九年级 · 解析几何
某次军事演习中, 有三艘军舰在同一时刻向指挥所报告. A 舰说: “B 舰在它的正东方向, C 舰在它的北偏东方向”, B 舰说: “C 舰在它的北偏西 $30^{\circ}$ 方向”. C 舰说: “它到 A 舰的距离比它到 B 舰的距离远 40 海里". 求 $\mathrm{A} 、 \mathrm{~B}$ 两舰的距离是多少海里（精确到 0.1 海里）？（ $\sqrt{2} \approx$ $1.41 \cdot \sqrt{3} \approx 1.73 \cdot \sqrt{6}=2.45$ )
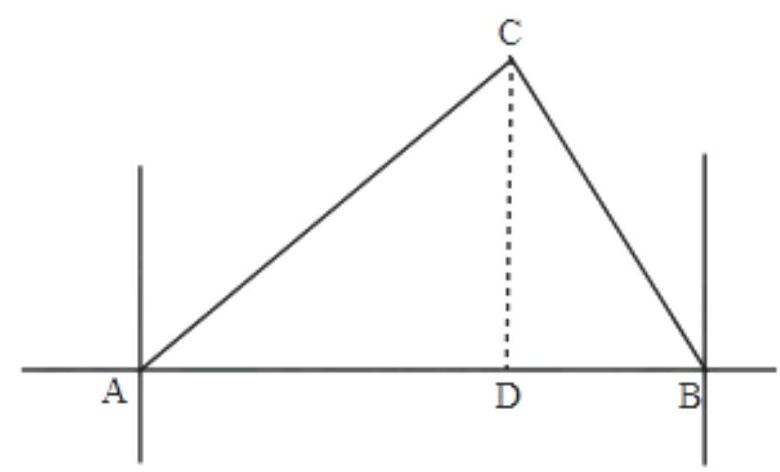
答案: 【分析】首先根据叙述作出图形, 设 $B D=x$ 海里, 根据三角函数分别表示出 $B C 、 C D 、 A C$ 、 $A D$. 根据 $C$ 船说它在 $A$ 船的距离比它到 $B$ 船的距离远 40 海里, 即 $A C-B C=40$ 海里, 即可列出方程, 求得 $A B$ 的距离.

解: 如图,

根据题意, $\angle C A D=45^{\circ}, \angle B C D=30^{\circ}$,

过点 $C$ 作 $C D \perp A B$ 于点 $D$, 设 $B D=x$ 海里,

在 RT $\triangle B C D$ 中, $\because \angle B C D=30^{\circ}$,

$\therefore B C=2 x, \quad C D=\sqrt{B C^{2}-B D^{2}}=\sqrt{3} x$,

在 RT $\triangle A C D$ 中, $\because \angle C A D=45^{\circ}$,

$\therefore A D=C D=\sqrt{3} x, A C=\frac{C D}{\sin \angle C A D}=\frac{\sqrt{3} x}{\frac{\sqrt{2}}{2}}=\sqrt{6^{x}}$,

又 $\because A C-B C=40$,

$\therefore \sqrt{6} x-2 x=40$, 解得: $x=20(\sqrt{6}+2)$,
故 $A B=A D+B D=\sqrt{3} x+x=(\sqrt{3}+1) \times 20(\sqrt{6}+2) \approx 243.1$ (海里).

答: $A 、 B$ 两舰的距离约为 243.1 海里.